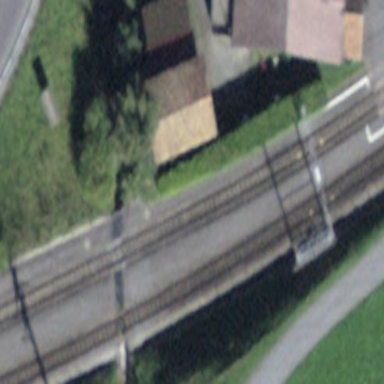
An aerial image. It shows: Platform for public transport at railway station.